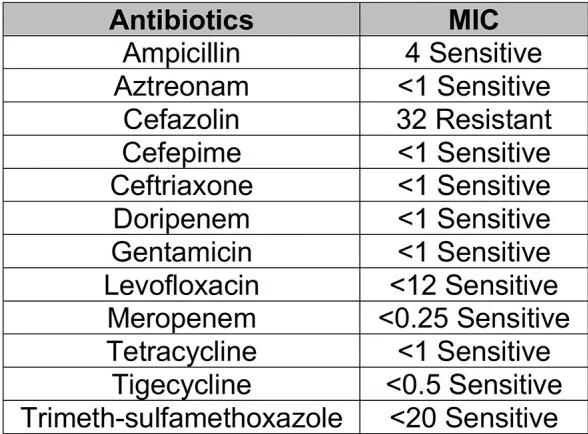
Antimicrobial susceptibility results of E. americana in our patient.
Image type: chart (chart)